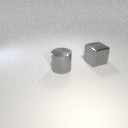
large gray metal cube behind large gray metal cylinder